Question: I have tried many examples and referred many questions on Stack Overflow but still not succeeded in setting up logout action for user.
I am getting 'null' pointer exception while setting logout action.
I also I want that when back button is pressed it should not redirect to logged in page of user.
Here is my
'''
package org.entity;
import java.io.PrintWriter;
import java.sql.Connection;
import java.sql.DriverManager;
import java.sql.PreparedStatement;
import java.sql.ResultSet;
import java.sql.Statement;
import java.util.ArrayList;
import java.util.List;
import java.util.Map;
import javax.servlet.http.HttpServletRequest;
import javax.servlet.http.HttpServletResponse;
import javax.servlet.http.HttpSession;
import org.apache.struts2.ServletActionContext;
import org.apache.struts2.dispatcher.SessionMap;
import org.apache.struts2.interceptor.SessionAware;
import com.opensymphony.xwork2.ActionContext;
import com.opensymphony.xwork2.ActionSupport;
public class LoginAction extends ActionSupport implements SessionAware
{
List<UpdateStock> ustocklist;
Login login;
private SessionMap<String,Object> sessionMap;
public SessionMap<String, Object> getSessionMap() {
return sessionMap;
}
public void setSessionMap(SessionMap<String, Object> sessionMap) {
this.sessionMap = sessionMap;
}
public LoginAction() {
// TODO Auto-generated constructor stub
}
public Login getLogin() {
return login;
}
public void setLogin(Login login) {
this.login = login;
}
public List<UpdateStock> getUstocklist() {
return ustocklist;
}
public void setUstocklist(List<UpdateStock> ustocklist) {
this.ustocklist = ustocklist;
}
public String execute() throws Exception {
try {
Class.forName("com.mysql.jdbc.Driver");
Connection con = DriverManager.getConnection(
"jdbc:mysql://localhost:3306/foryou", "root", "siddheshkk");
System.out.println("Driver Loaded");
Statement st = con.createStatement();
PreparedStatement ps = con
.prepareStatement("select * from bbinfo where code=? and password=?");
ps.setString(1,login.getCode());
ps.setString(2,login.getPassword());
PreparedStatement ps1 = con
.prepareStatement("select * from stockinfo where code=?");
ps1.setString(1, login.getCode());
ResultSet rs1 = ps1.executeQuery();
System.out.println("Data loaded 2");
ustocklist = new ArrayList<UpdateStock>();
while (rs1.next()) {
ustocklist.add(new UpdateStock(rs1.getString(7), rs1
.getString(8), rs1.getString(9), rs1.getString(10), rs1
.getString(11), rs1.getString(12), rs1.getString(13), rs1
.getString(14)));
}
ResultSet rs = ps.executeQuery();
if (rs.next()) {
sessionMap.put("login","true");
sessionMap.put("name",login.getCode());
return "success";
} else {
return "error";
}
} catch (Exception e) {
System.out.println(e);
}
HttpSession session=ServletActionContext.getRequest().getSession(false);
if(session==null || session.getAttribute("login")==null){
return "login";
}
else{
return "success";
}
//return "success";
}
public void validate() {
if(login.getCode().trim().length()<1 || login.getPassword().trim().length()<1)
{
addFieldError("login.code", "Please enter valid code");
addFieldError("login.password", "Please enter valid Password");
}
}
@Override
public void setSession(Map<String, Object> map) {
// TODO Auto-generated method stub
sessionMap=(SessionMap)map;
}
public String logout(){
if(sessionMap!=null){
sessionMap.invalidate();
sessionMap.remove("login");
sessionMap.clear();
return "success";
}
return "success";
}
}
'''
Below is my action tag in 'struts.xml' page:
'''
<action name="logout" class="org.entity.LoginAction" method="logout">
<result name="input">UpdateStock.jsp</result>
<result name="success">BloodBankSection.jsp</result>
</action>
'''
And here is my JSP after successfully logged in page
'''
<%@ page language="java" contentType="text/html; charset=ISO-8859-1"
pageEncoding="ISO-8859-1"%>
<%@ taglib uri="/struts-tags" prefix="s"%>
<!DOCTYPE html PUBLIC "-//W3C//DTD HTML 4.01 Transitional//EN" "http://www.w3.org/TR/html4/loose.dtd">
<html>
<head>
<meta http-equiv="Content-Type" content="text/html; charset=ISO-8859-1">
<title>Welcome! Update Stock</title>
<style type="text/css">
body {
background-color: lightyellow;
font-family: sans-serif;
font: italic;
}
h3 {
color: yellow;
background-color: olive;
}
h2{
color:red;
text-align:center;
}
#header
{
background-color:black;
height:80px;
width:100%;
}
#navArea{
height:100px;
float:left;
}
#nav
{
list-style:none;
margin-top:30px;
}
#nav a
{
color:white;
text-decoration:none;
}
#nav li
{
float:left;
background-color:#252525;
padding:3px;
border-radius:5px;
margin:8px;
}
#nav li:hover{
background-color:red;
}
</style>
</head>
<body>
<div id ="header">
<div id="navArea">
<ul id="nav">
<li><a href="welcome.jsp">Home</a></li>
<li><a href="Admin.jsp">Admin Panel</a></li>
<li><a href="Feedback.jsp">Feedback</a></li>
<li><a href="aboutus.jsp">About Us</a></li>
<li><a href="donorbloodsection.jsp">Donor Section</a></li>
<li><a href="BloodUpdateProfile.jsp">Edit Profile</a></li>
<li><a href="logout">Logout</a></li></ul></div></div>
<div align="center">
Welcome, <s:property value="#session.name"/>
<h2>Please Enter the Stock Details </h2>
<h3>Previous Stock</h3>
<table border="2">
<th>
<tr>
<td>A+</td>
<td>A-</td>
<td>B+</td>
<td>B-</td>
<td>AB+</td>
<td>AB-</td>
<td>O+</td>
<td>O-</td>
</tr>
</th>
<s:iterator value="ustocklist">
<s:iterator>
<tr>
<td><s:property value="opositive" /></td>
<td><s:property value="onegative" /></td>
<td><s:property value="apositive" /></td>
<td><s:property value="anegative" /></td>
<td><s:property value="bpositive" /></td>
<td><s:property value="bnegative" /></td>
<td><s:property value="abpositive" /></td>
<td><s:property value="abnegative" /></td>
</tr>
</s:iterator>
</s:iterator>
</table>
<h3>Update Stock here</h3>
<s:form action="UpdateStockAction">
<s:textfield label="Enter your registered code " name="us.code" />
<s:textfield label="O+ " name="us.opositive" />
<s:textfield label="O- " name="us.onegative" />
<s:textfield label="A+ " name="us.apositive" />
<s:textfield label="A- " name="us.anegative" />
<s:textfield label="B+ " name="us.bpositive" />
<s:textfield label="B- " name="us.bnegative" />
<s:textfield label="AB+ " name="us.abpositive" />
<s:textfield label="AB- " name="us.abnegative" />
<s:submit value="Update" />
</s:form>
</div>
</body>
</html>
'''
Here I am posting error image as well.

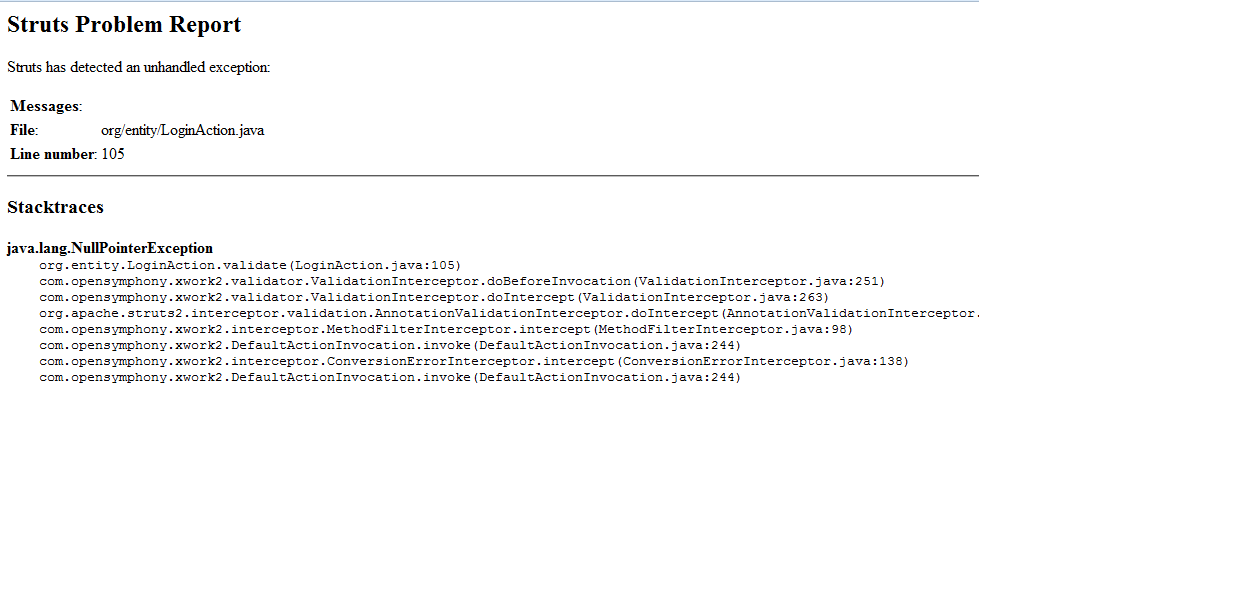
Answer: Try the code below
'''
@SkipValidation
public String logout(){
...
}
'''
> And i also i want that when back button is pressed it should not redirect to logged in page of user.
'''
<action name="logout" class="org.entity.LoginAction" method="logout">
<result type="redirect">/</result>
</action>
'''